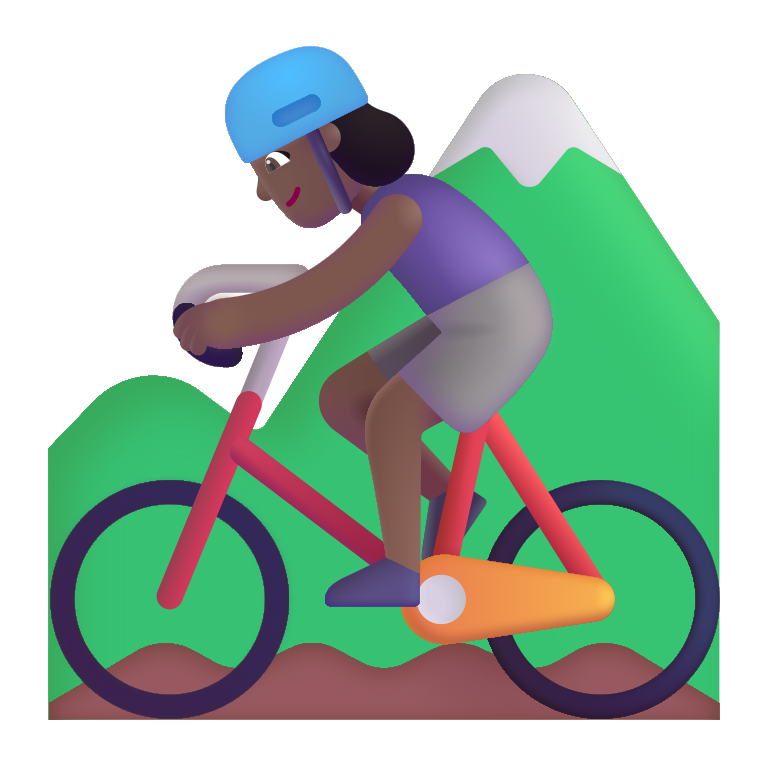
woman mountain biking color  dark